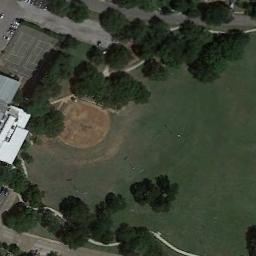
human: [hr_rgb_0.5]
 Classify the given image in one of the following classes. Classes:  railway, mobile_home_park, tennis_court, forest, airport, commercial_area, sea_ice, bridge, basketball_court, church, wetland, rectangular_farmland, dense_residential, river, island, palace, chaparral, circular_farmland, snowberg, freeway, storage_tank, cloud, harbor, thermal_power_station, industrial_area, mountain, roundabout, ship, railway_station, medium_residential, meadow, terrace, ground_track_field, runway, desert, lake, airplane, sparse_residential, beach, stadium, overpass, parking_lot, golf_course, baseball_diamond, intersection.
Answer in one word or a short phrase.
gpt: baseball_diamond